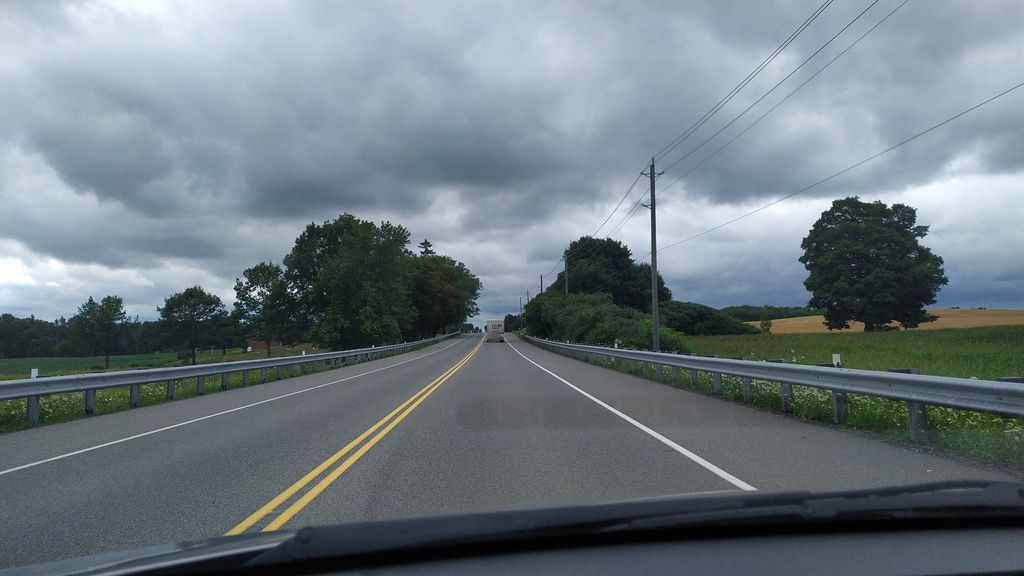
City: kitchener-waterloo